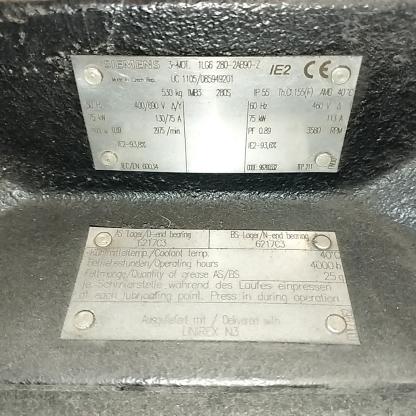
Klasa: tabliczka-znamionowa